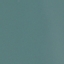
Land use / land cover: SeaLake